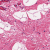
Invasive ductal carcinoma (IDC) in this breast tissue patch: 0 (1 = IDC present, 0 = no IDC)